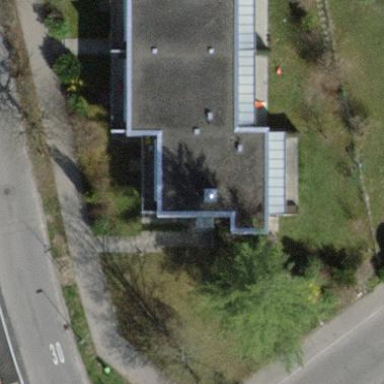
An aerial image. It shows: Terrace building.